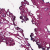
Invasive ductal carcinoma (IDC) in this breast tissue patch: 0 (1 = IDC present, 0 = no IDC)